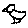
Label: bird